Question: I'm running the following code in a method, but at the time of return the key and value <"dataInicio">,<"orange"> are at position six of the map instead of position one like it should've. What could be doing this?
I'm creating this map to sends as parameter to a Jasper report and it puts dataInicio in position six, then puts dataFim in position one and listaParametros in position three. It's crazy.
Here's the code:
'''
final Map<String, Object> parameters = new HashMap<String, Object>();
parameters.put("SUBREPORT_DIR", "apple");
parameters.put("dataInicio", "orange");
parameters.put("dataFim", "melon");
parameters.put("listaParametros", "banana");
return parameters;
'''
And here's the eclipse print screen of the Expressions view:
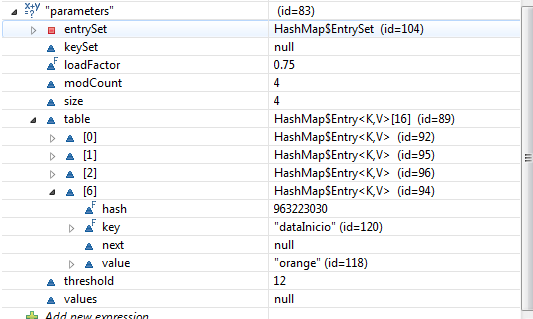
Answer: This is the whole point of 'HashMap'. It is, in fact, what it means by the word "hash." Elements are supposed to be put in essentially random positions in the table -- the hash code mod the table size, in many cases.
This is part of why the documentation of 'HashMap' states that "This class makes no guarantees as to the order of the map; in particular, it does not guarantee that the order will remain constant over time."